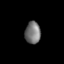
Tissue: lung
Cell type: Endothelial cells
Senescence score: 0.6983
Nuclear area (px): 337
Mean DAPI intensity: 117.19